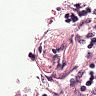
Metastatic tissue present: no